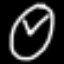
Label: clock